Question: I initially though this was a vim problem, but it seems like it is tmux problem.
I have executed and made the window lose focus and then regain it:
'''
$ sleep 100
^[[I^[[O
$ echo $TERM
screen
'''
Here are the options I tried
'''
set mouse-utf8 off
set -g status-utf8 on
setw -g utf8 on
'''
### The consequence I see in vim
I have tested my vim with 'vim -u NONE', so I do not think this pertains to my .vimrc configuration. I also see this problem only on my Ubuntu machine and not my CentOS machine:
'''
DISTRIB_ID=Ubuntu
DISTRIB_RELEASE=14.04
DISTRIB_CODENAME=trusty
DISTRIB_DESCRIPTION="Ubuntu 14.04.1 LTS"
NAME="Ubuntu"
VERSION="14.04.1 LTS, Trusty Tahr"
ID=ubuntu
ID_LIKE=debian
PRETTY_NAME="Ubuntu 14.04.1 LTS"
VERSION_ID="14.04"
HOME_URL="http://www.ubuntu.com/"
SUPPORT_URL="http://help.ubuntu.com/"
BUG_REPORT_URL="http://bugs.launchpad.net/ubuntu/"
'''
Reproducing the issue for me simple. I just have to type something on any text click on another window (or C-TAB) and then come back to vim. I am attaching the screenshot.
I have tested the event with -V9 option and I see that s:TextChanged() is being triggered. Here is the output:
'''
E349: No identifier under cursor
E39: No identifier under cursor
Type :quit<Enter> to exit Vim
1 line less; before #2 6 seconds ago
--No lines in buffer--
1: 2 afwefasdf
Type :quit<Enter> to exit Vim
1: 1 asdfjkq;wr
'''
Is there a way for me silence it without affecting other plugins?
Here is my vim version:
vim --version
'''
VIM - Vi IMproved 7.4 (2013 Aug 10, compiled Jan 2 2014 19:39:32)
Included patches: 1-52
Modified by pkg-vim-maintainers@lists.alioth.debian.org
Compiled by buildd@
Huge version without GUI. Features included (+) or not (-):
+acl +farsi +mouse_netterm +syntax
+arabic +file_in_path +mouse_sgr +tag_binary
+autocmd +find_in_path -mouse_sysmouse +tag_old_static
-balloon_eval +float +mouse_urxvt -tag_any_white
-browse +folding +mouse_xterm -tcl
++builtin_terms -footer +multi_byte +terminfo
+byte_offset +fork() +multi_lang +termresponse
+cindent +gettext -mzscheme +textobjects
-clientserver -hangul_input +netbeans_intg +title
-clipboard +iconv +path_extra -toolbar
+cmdline_compl +insert_expand -perl +user_commands
+cmdline_hist +jumplist +persistent_undo +vertsplit
+cmdline_info +keymap +postscript +virtualedit
+comments +langmap +printer +visual
+conceal +libcall +profile +visualextra
+cryptv +linebreak +python +viminfo
+cscope +lispindent -python3 +vreplace
+cursorbind +listcmds +quickfix +wildignore
+cursorshape +localmap +reltime +wildmenu
+dialog_con -lua +rightleft +windows
+diff +menu -ruby +writebackup
+digraphs +mksession +scrollbind -X11
-dnd +modify_fname +signs -xfontset
-ebcdic +mouse +smartindent -xim
+emacs_tags -mouseshape -sniff -xsmp
+eval +mouse_dec +startuptime -xterm_clipboard
+ex_extra +mouse_gpm +statusline -xterm_save
+extra_search -mouse_jsbterm -sun_workshop -xpm
system vimrc file: "$VIM/vimrc"
user vimrc file: "$HOME/.vimrc"
2nd user vimrc file: "~/.vim/vimrc"
user exrc file: "$HOME/.exrc"
fall-back for $VIM: "/usr/share/vim"
Compilation: gcc -c -I. -Iproto -DHAVE_CONFIG_H -g -O2 -fstack-protector --param=ssp-buffer-size=4 -Wformat -Werror=format-security -U_FORTIFY_SOURCE -D_FORTIFY_SOURCE=1
Linking: gcc -Wl,-Bsymbolic-functions -Wl,-z,relro -Wl,--as-needed -o vim -lm -ltinfo -lnsl -lselinux -lacl -lattr -lgpm -ldl -L/usr/lib/python2.7/config-x86_64-linux-gnu -lpython2.7 -lpthread -ldl -lutil -lm -Xlinker -export-dynamic -Wl,-O1 -Wl,-Bsymbolic-functions
'''

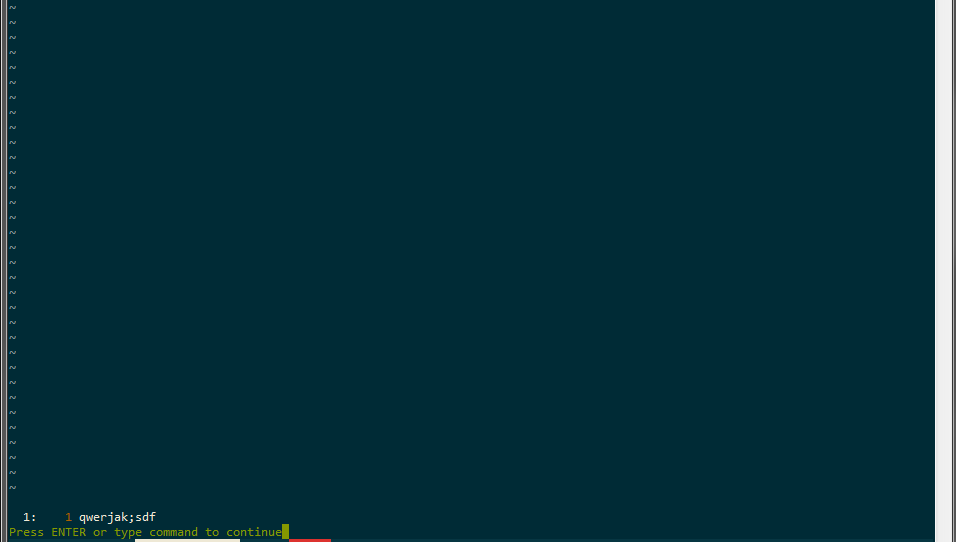
Answer: Okay, after spending a half day on this problem. I have decided to just <URL> from 1.8 and that fixed the problem. I don't know why, but CentOS was affected by 1.8.